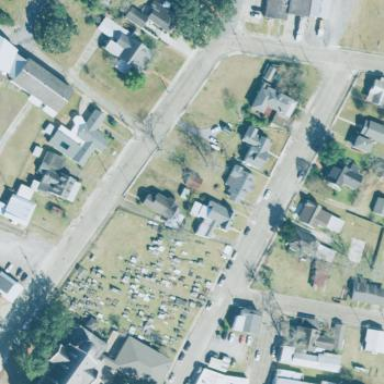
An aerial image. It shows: Graveyard.